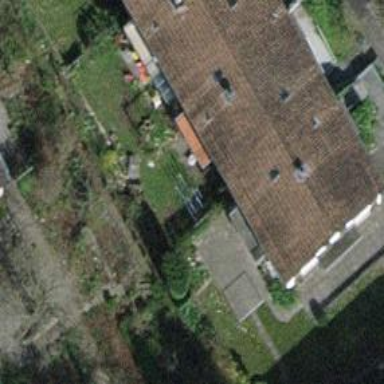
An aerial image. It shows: Terrace-style building with gabled roof.